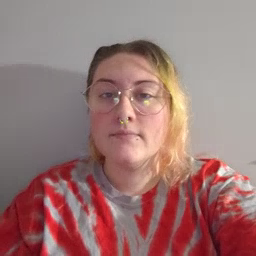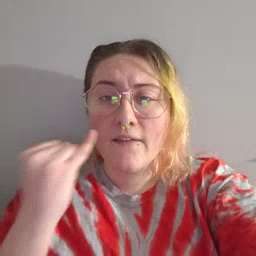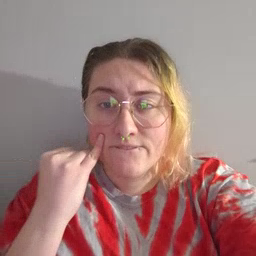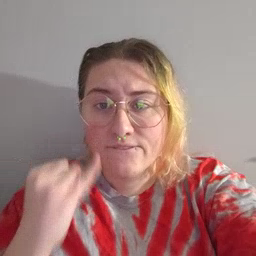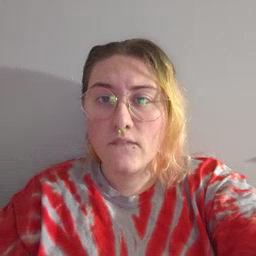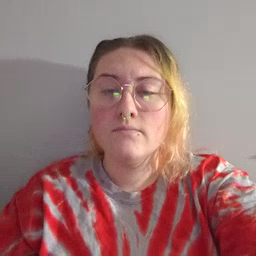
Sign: if